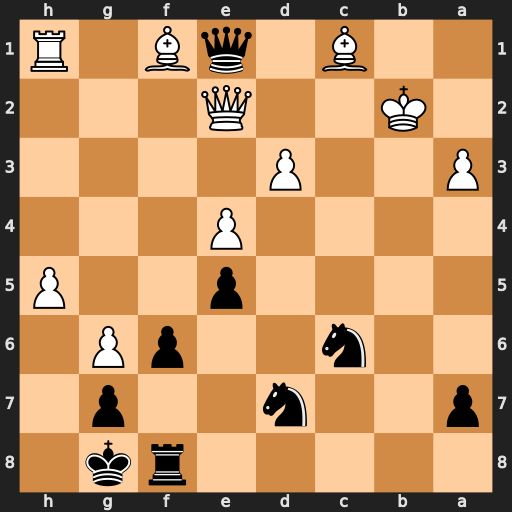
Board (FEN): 5rk1/p2n2p1/2n2pP1/4p2P/4P3/P2P4/1K2Q3/2B1qB1R
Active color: b
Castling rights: -
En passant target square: -
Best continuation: Rb8+ Ka2 Qxc1